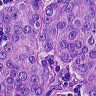
Metastatic tissue present: yes